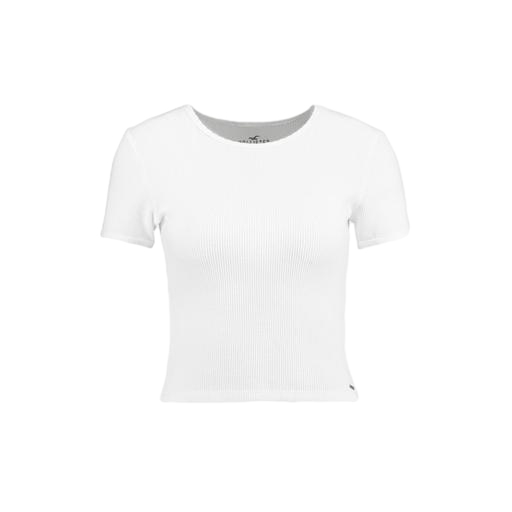
only white t-shirt, short-sleeve top only macy, white crop tee, white background